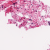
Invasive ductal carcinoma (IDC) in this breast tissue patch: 0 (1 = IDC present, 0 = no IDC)